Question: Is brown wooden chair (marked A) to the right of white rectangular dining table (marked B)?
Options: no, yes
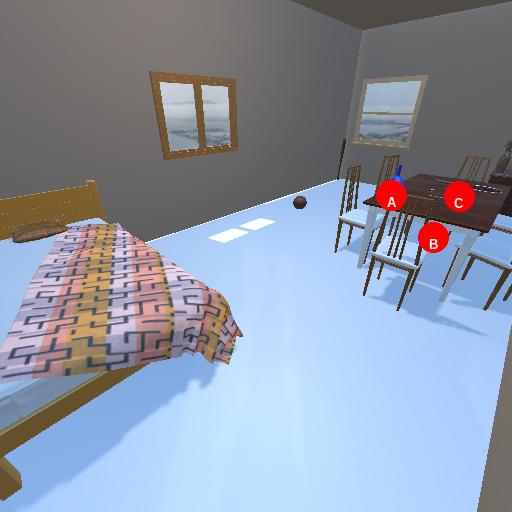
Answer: no